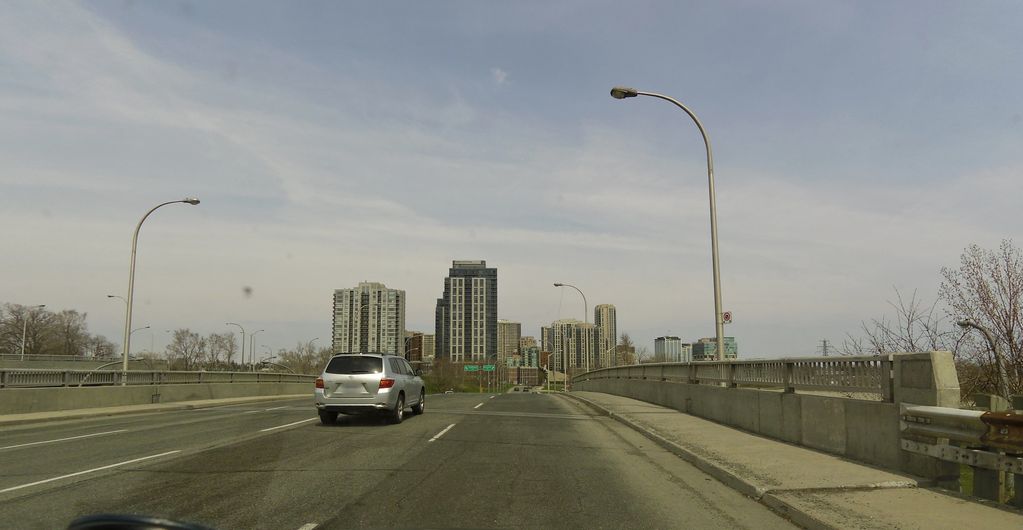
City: toronto